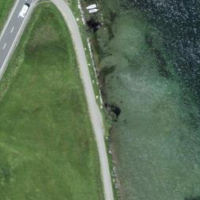
EUNIS habitat code: 14
Species observed at this site:
Saxifraga rotundifolia